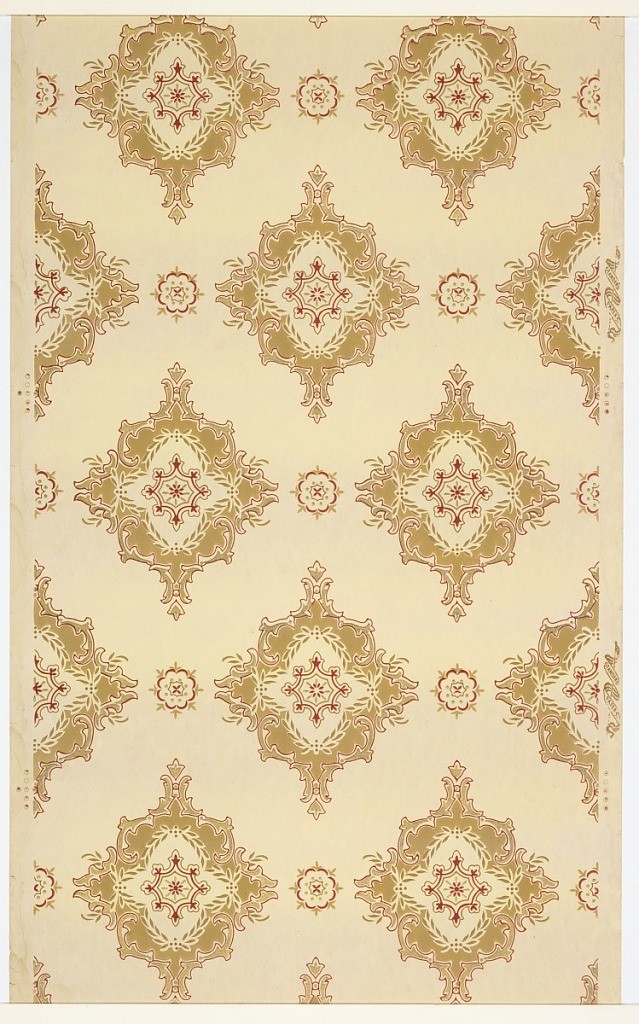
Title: Ceiling paper
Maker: Standard Wall-Paper Company, Standard Wall-Paper Company, Sandy Hill, New York
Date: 1905–1915
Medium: Machine-printed paper
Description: On tan ground, rhomboid motifs of arabesques containing eight-pointed stars, and small scalloped flowers. Printed in green-yellow and red.